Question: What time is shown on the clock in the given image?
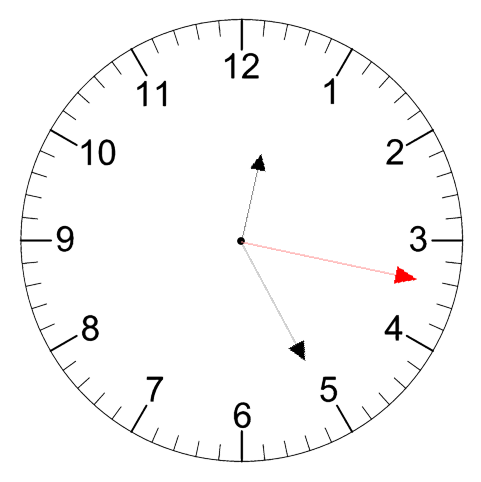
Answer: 12:25:17